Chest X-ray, PA view. Patient: 83 years old, sex F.
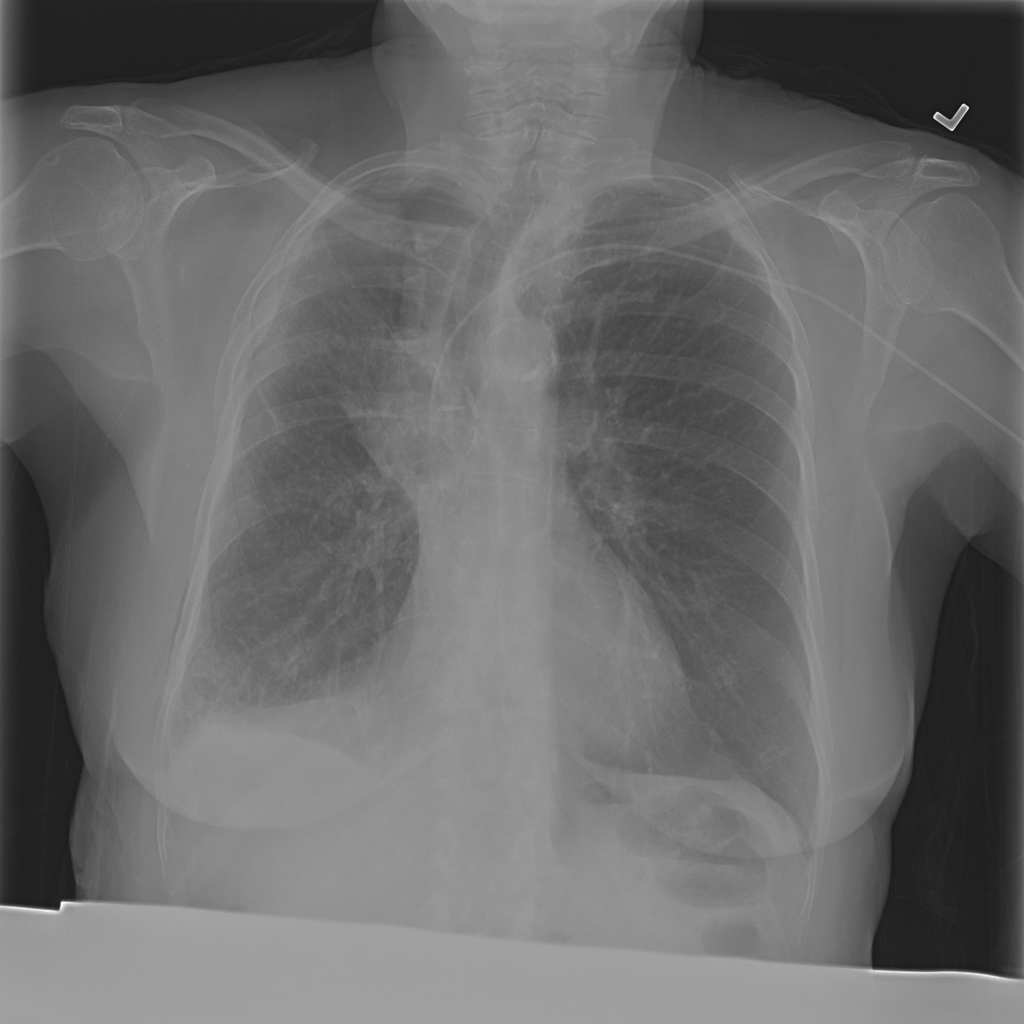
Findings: No Finding